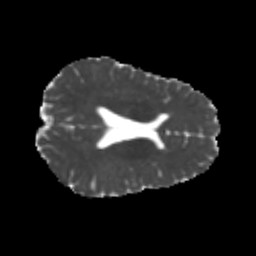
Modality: MD
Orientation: axial
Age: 21
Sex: male
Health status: healthy
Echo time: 0.074 s